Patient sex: M
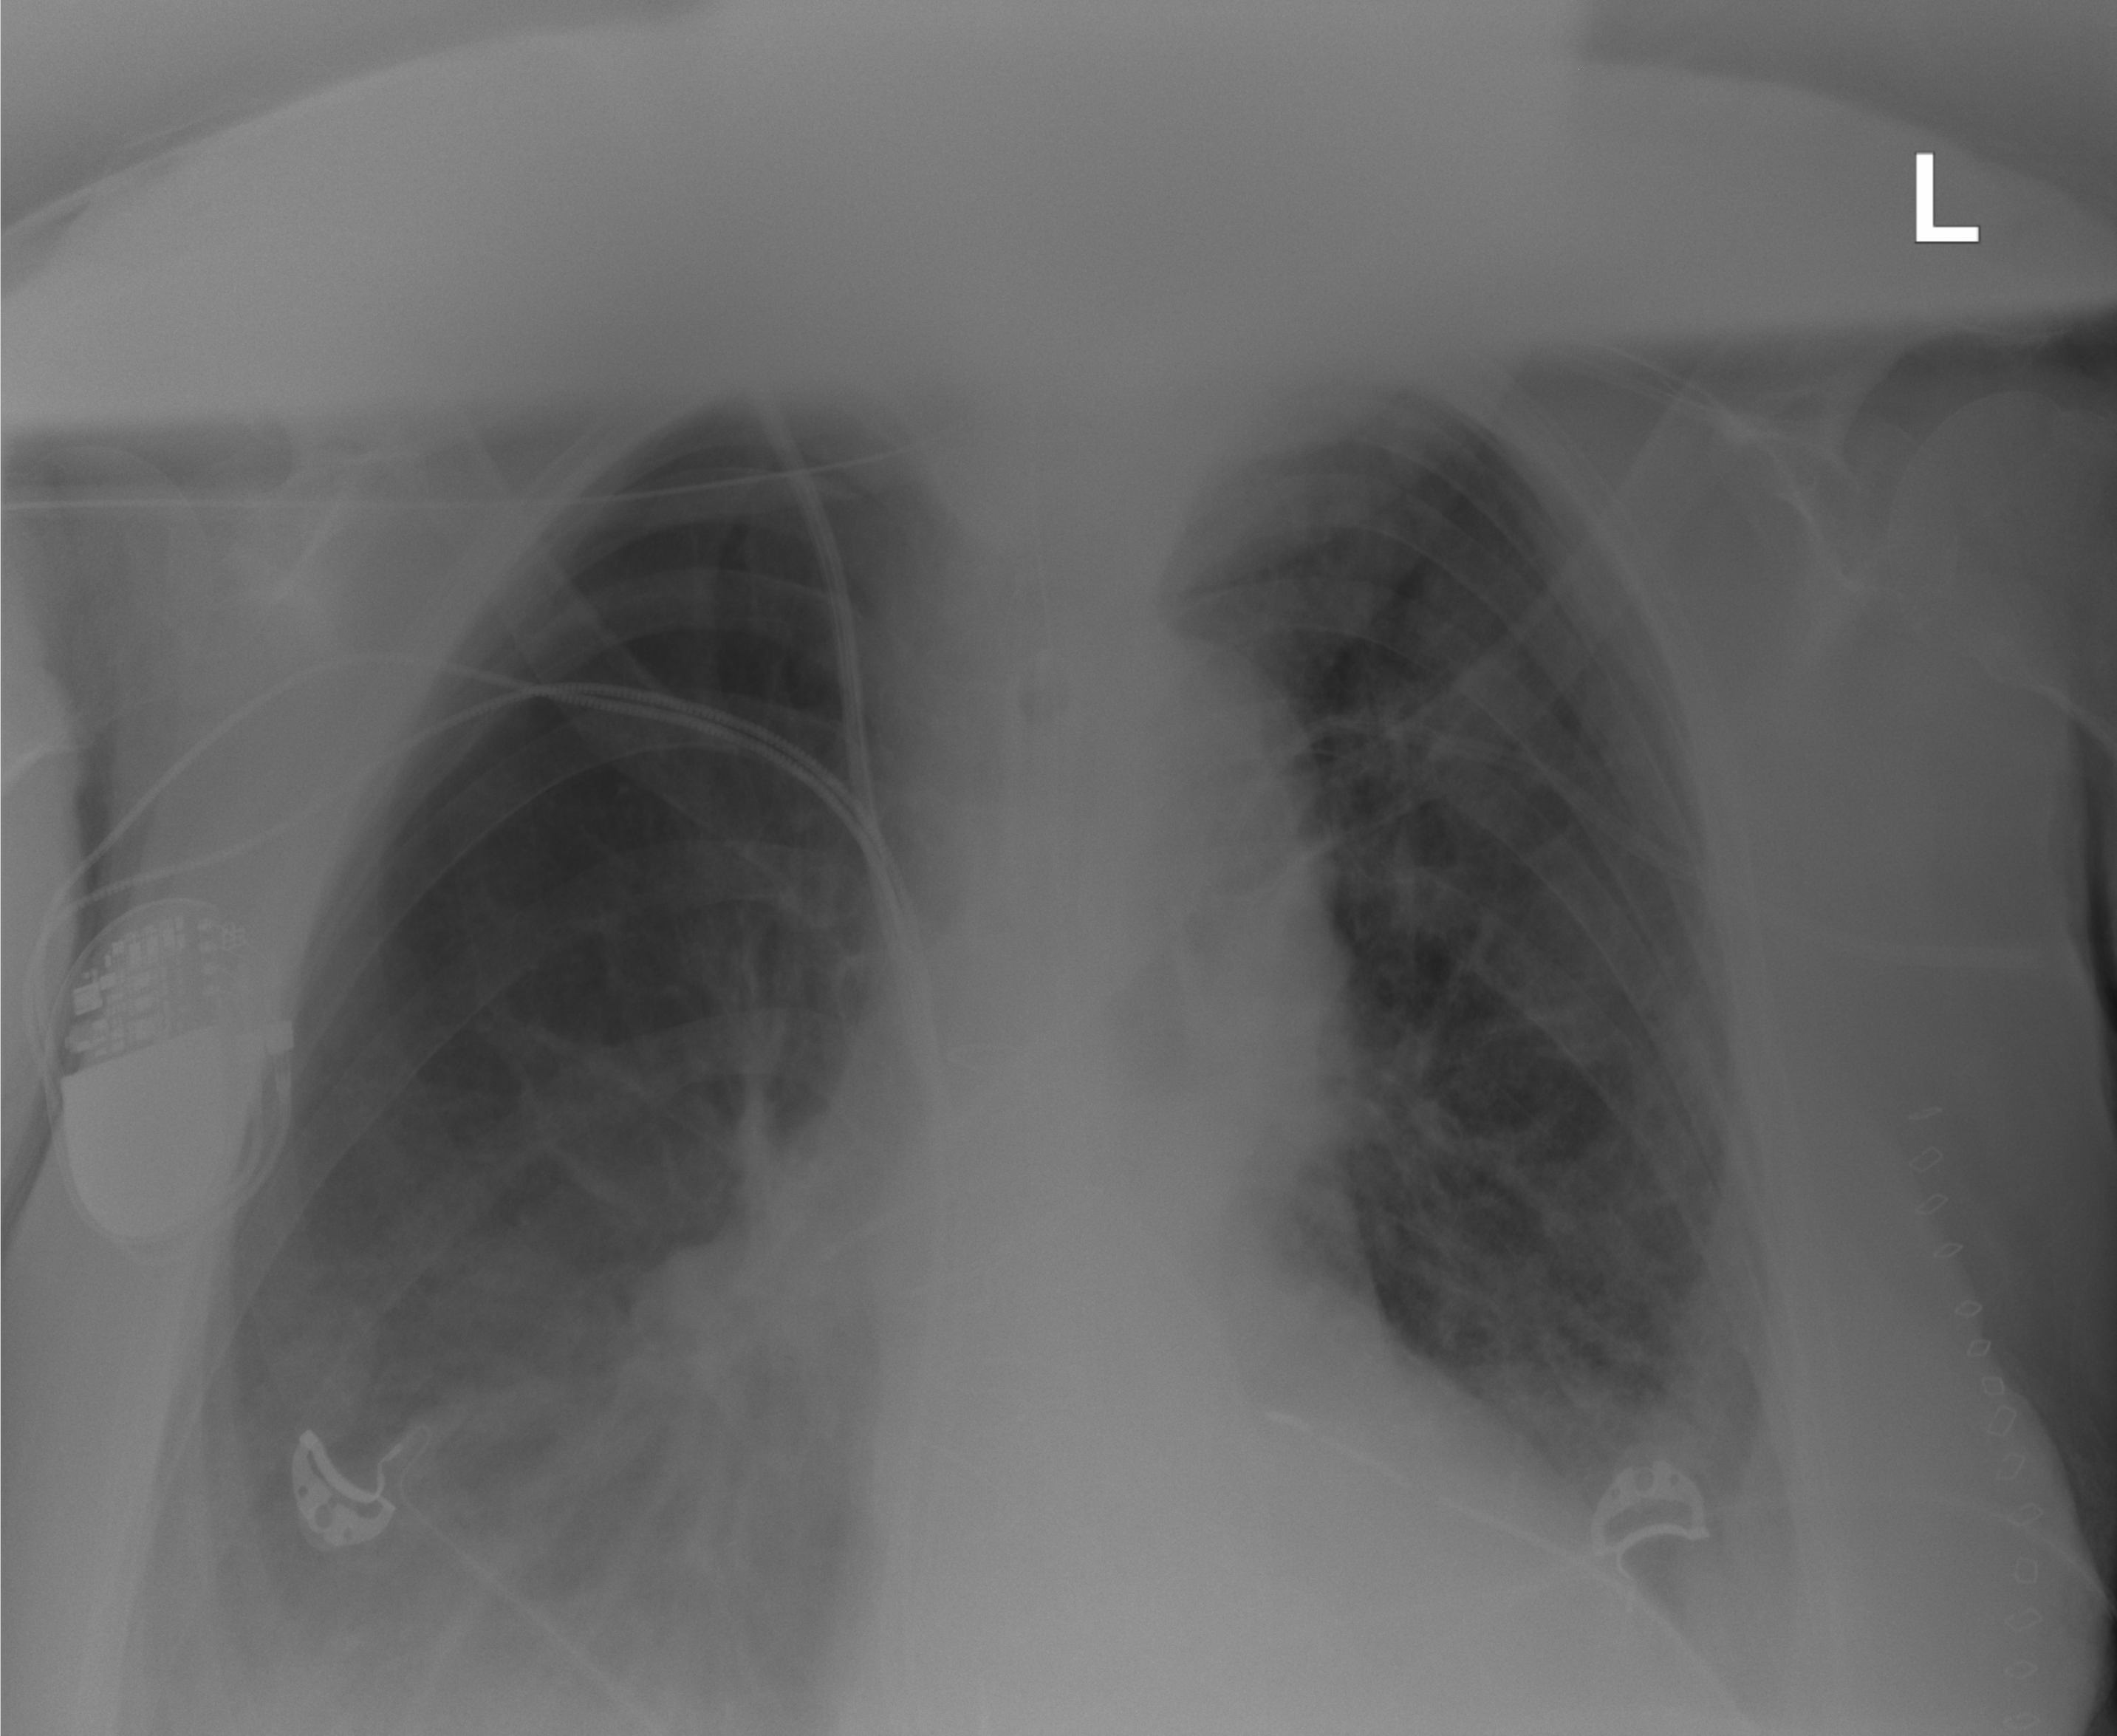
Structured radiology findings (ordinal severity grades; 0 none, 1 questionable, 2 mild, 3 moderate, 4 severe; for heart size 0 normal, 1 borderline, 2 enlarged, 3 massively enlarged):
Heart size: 0
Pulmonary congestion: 0
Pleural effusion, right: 2
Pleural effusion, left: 1
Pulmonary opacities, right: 0
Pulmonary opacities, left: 0
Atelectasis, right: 2
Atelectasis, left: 2